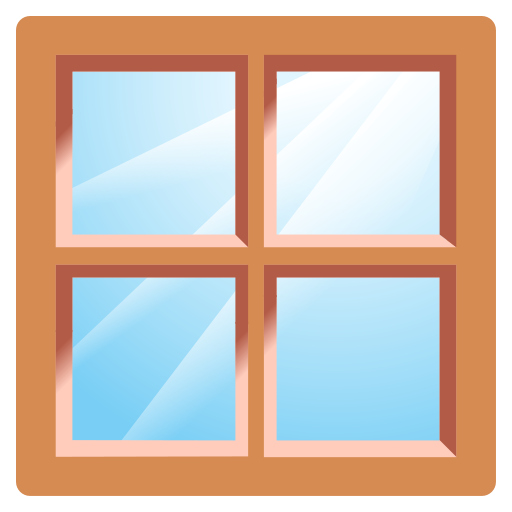
Emoji: 🪟